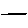
Label: line